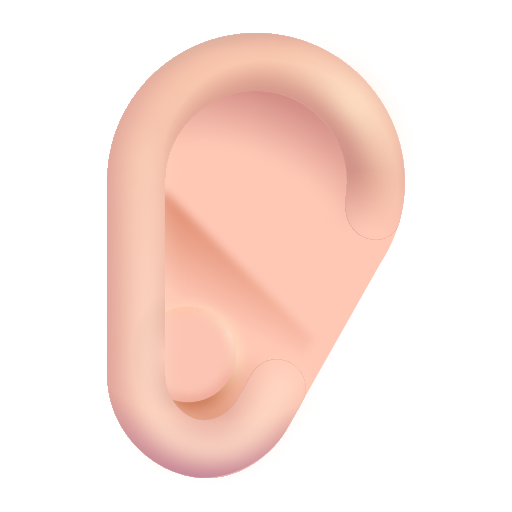
ear color light